Question: Running the example code below creates a single button window. Clicking up the button brings up a pull-down menu.

When CSS 'appStyle' is applied to 'menu' directly it seems to be working well:
'''
menu.setStyleSheet(appStyle)
'''
But when the same CSS 'appStyle' is assigned to the entire window using:
'''
view.setStyleSheet(appStyle)
'''
nothing happens (just comment out the 'menu.setStyleSheet(appStyle)' to see it).
It would be great if the CSS stylesheet would be once for an entire view and not for each menu or every widget separately. How to achieve it?
'''
bgColor='#1F1F1F'
appStyle="""
QMenu {{ font-size:10pt; selection-background-color: #ffaa00; selection-color: black; background-color: #7A7A7A; border-style: solid; border: 0px solid #EBEBEB; border-radius: 0; color: #EBEBEB; padding: 0px 0px 0px 0px; }}
QMenu:on {{padding-top: 0px; padding-left: 0px; background-color: #7A7A7A; selection-background-color: #ffaa00; color: #EBEBEB; border-radius: 0;}}
QMenu QAbstractItemView {{ border: 0px solid black; background-color: #7A7A7A; color: #EBEBEB; border-radius: 0; }}
QMenu:hover {{ border: 0px solid #ffa02f; }}
QMenu::drop-down {{ border-radius: 0px; background-color: #7A7A7A; color: #EBEBEB; }}""".format(bgColor)
from PyQt4.QtCore import *
from PyQt4.QtGui import *
class Window(QMainWindow):
def __init__(self):
super(Window, self).__init__()
button=QToolButton(self)
button.setText('Click Here')
menu=QMenu()
menu.addAction("Action01")
menu.addAction("Action02")
menu.addAction("Action03")
separator=menu.addAction("")
separator.setSeparator(True)
subMenu=menu.addMenu('SubMenu')
subMenu.addAction("SubAction01")
subMenu.addAction("SubAction02")
subMenu.addAction("SubAction03")
button.setMenu(menu)
button.setPopupMode(QToolButton.InstantPopup)
menu.setStyleSheet(appStyle)
app=QApplication(sys.argv)
view=Window()
view.setStyleSheet(appStyle)
view.show()
sys.exit(app.exec_())
'''
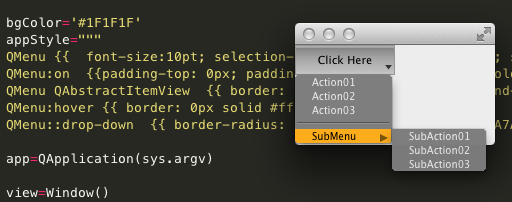
Answer: Pass an instance of view 'self' on 'QMenu' declaration.
So, instead of:
'''
menu=QMenu()
'''
do:
'''
menu=QMenu(self)
'''
Now when a stylesheet is applied to a main window its stylesheet is propagated down its children - a 'menu' and 'button' instances in this case.

The working code is below:
'''
bgColor='#1F1F1F'
appStyle="""
QToolButton {{border: 0px solid #0F0F0F; background-color: QLinearGradient( x1: 0, y1: 0, x2: 0, y2: 1, stop: 0 #7A7A7A, stop: 1 #0F0F0F); color: #EBEBEB}}
QMenu QAbstractItemView {{ border: 0px solid black; background-color: #7A7A7A; color: #EBEBEB; border-radius: 0; }}
QMenu {{ font-size:10pt; selection-background-color: #ffaa00; selection-color: black; background-color: #7A7A7A; border-style: solid; border: 0px solid #EBEBEB; border-radius: 0; color: #EBEBEB; padding: 0px 0px 0px 0px; }}
QMenu:on {{padding-top: 0px; padding-left: 0px; background-color: #7A7A7A; selection-background-color: #ffaa00; color: #EBEBEB; border-radius: 0;}}
QMenu:hover {{ border: 0px solid #ffa02f; }}
QMenu::drop-down {{ border-radius: 0px; background-color: #7A7A7A; color: #EBEBEB; }}""".format(bgColor)
class Window(QMainWindow):
def __init__(self):
super(Window, self).__init__()
button=QToolButton(self)
button.setText('Click Here')
menu=QMenu(self)
menu.addAction("Action01")
menu.addAction("Action02")
menu.addAction("Action03")
separator=menu.addAction("")
separator.setSeparator(True)
subMenu=menu.addMenu('SubMenu')
subMenu.addAction("SubAction01")
subMenu.addAction("SubAction02")
subMenu.addAction("SubAction03")
button.setMenu(menu)
button.setPopupMode(QToolButton.InstantPopup)
app=QApplication(sys.argv)
view=Window()
view.setStyleSheet(appStyle)
view.show()
sys.exit(app.exec_())
'''